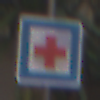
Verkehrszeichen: ErsteHilfe
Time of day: MorningAfternoon
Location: Outdoor (Urban)
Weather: Clear
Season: NotSpecified
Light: Natural